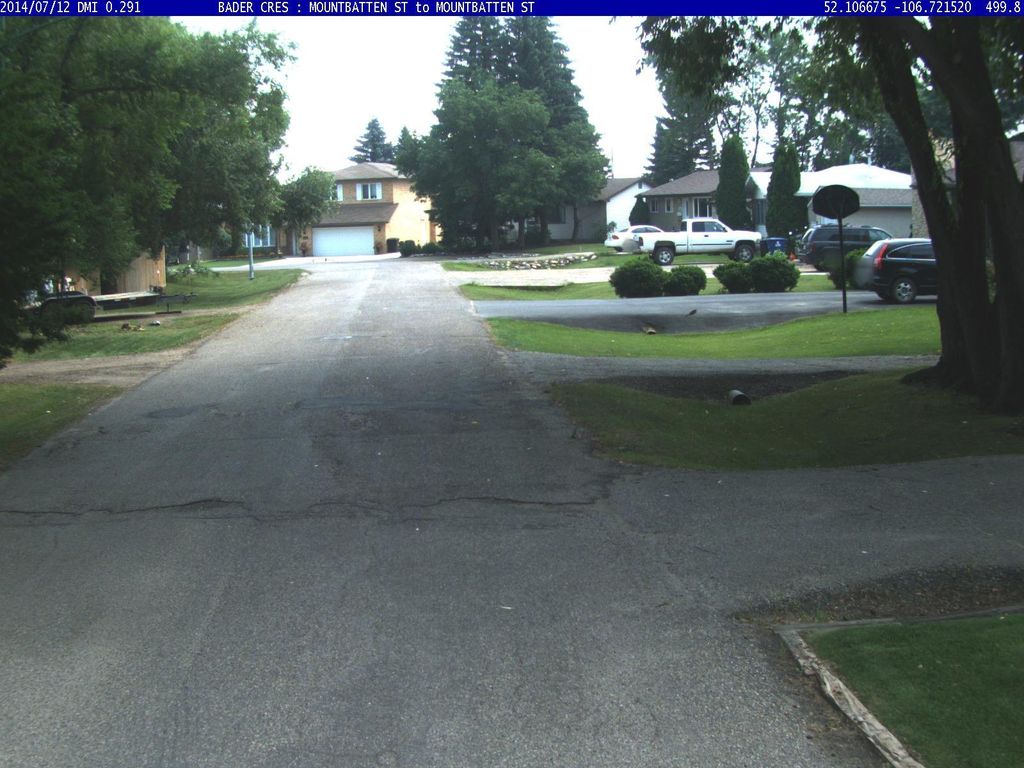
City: saskatoon